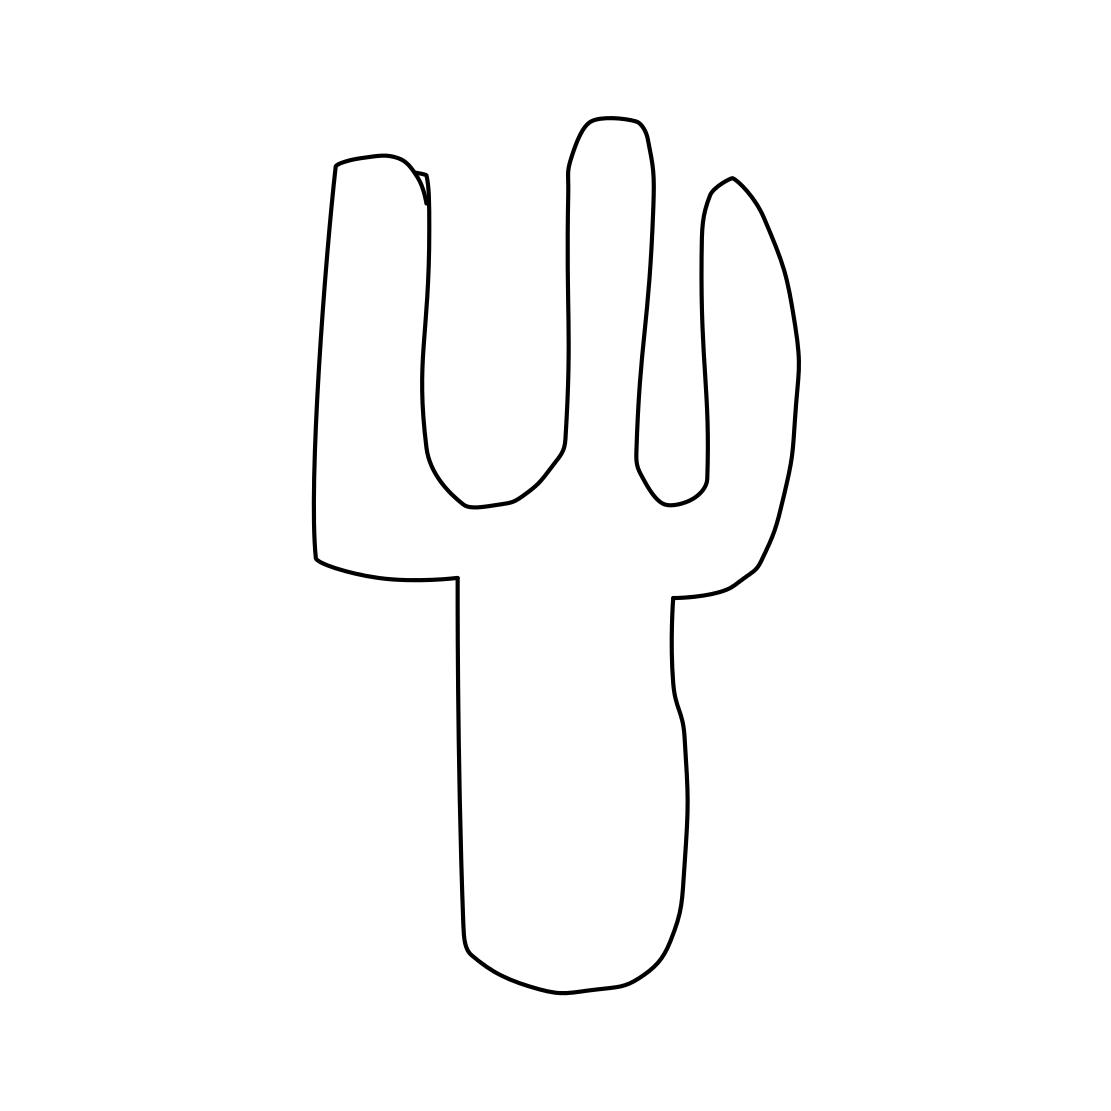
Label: cactus